Question: I'm working on HTML5 Boilerplate template and Modernizr. While testing some features, I tried to put in action some polyfills.
Ok, everything seems to work well, but Chrome get an error: it seems to try loading jQuery imediately after Modernizr, even if It shouldn't! In fact there is no script tag below Modernizr... What is Chrome doing?

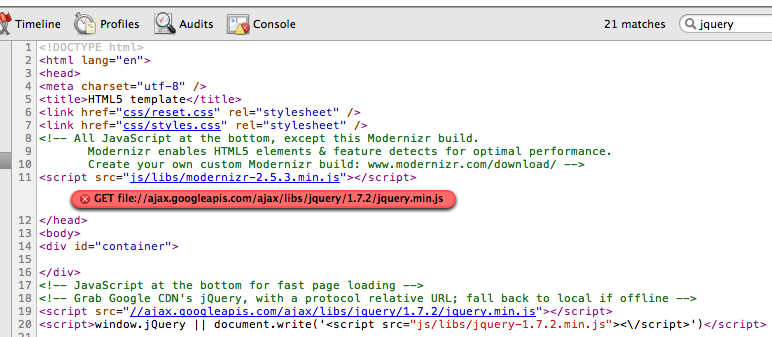
Answer: It's because you're loading //ajax.googleapis.com.
It needs to be either http: or https:
Then it will work locally.
I'm currently trying to figure out an automatic way around this. Like... if https capable then https: else http:
Solution: Ok, you can either write a JS one-liner ternary to detect the file: protocol, then assign https: or http:, or you can simply run your site through a server like WAMP or something and it will detect the protocol.
<URL>